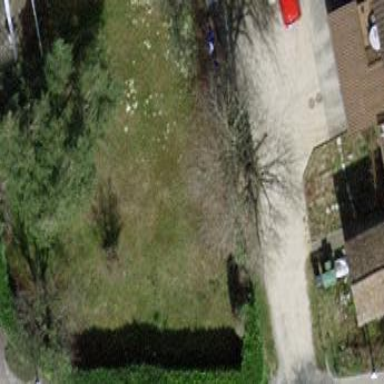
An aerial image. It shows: Garden enclosed by fence.